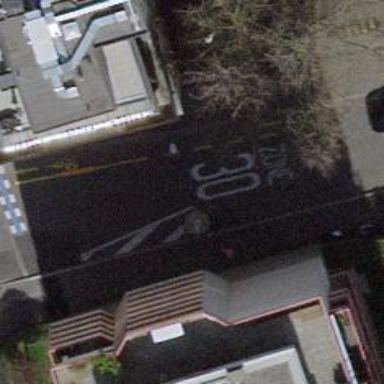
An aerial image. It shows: Residential road with asphalt surface. There is cycle lane on the left side.